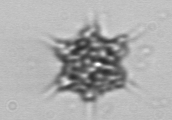
Label: Dictyocha